Field crop: tomato
Growth stage: 1
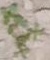
Species: portulaca